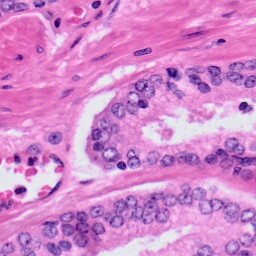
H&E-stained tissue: Prostate